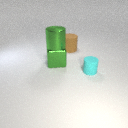
large brown rubber cylinder to the right of large green metal cube